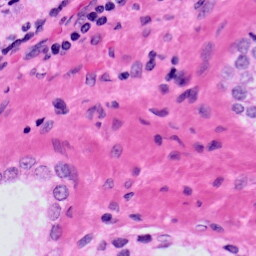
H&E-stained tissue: Prostate